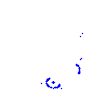
Particle: proton